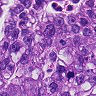
Metastatic tissue present: yes